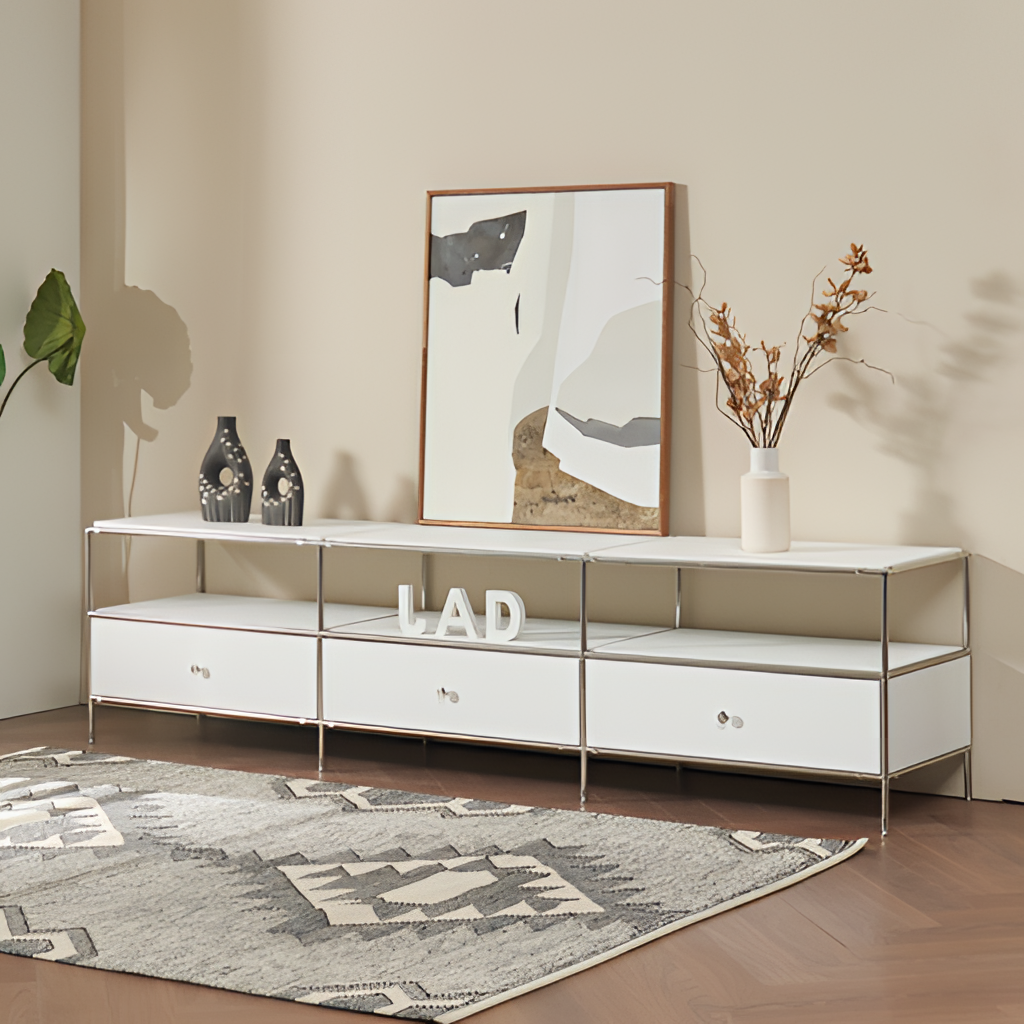
living room, metal console table, brown wood flooring, with herringbone pattern, paint wallpaper, with solid pattern, modern